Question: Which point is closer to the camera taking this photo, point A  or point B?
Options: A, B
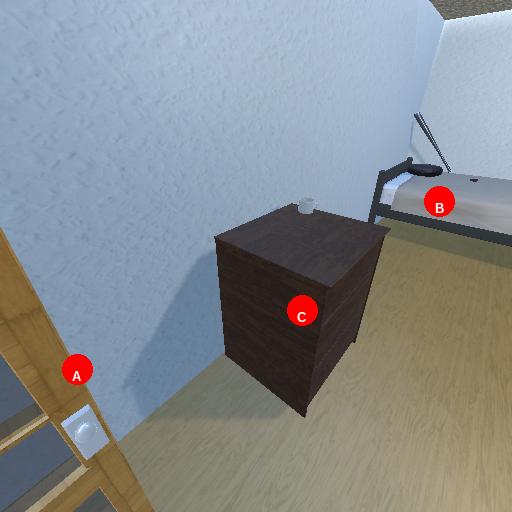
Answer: A